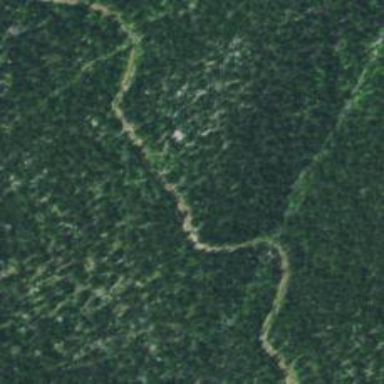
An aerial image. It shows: Hiking path.